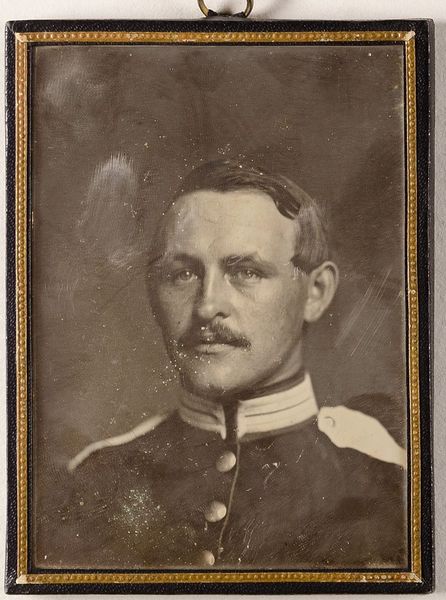
Titel: Adolph Weber als Soldat im Hamburger Kontingent
Standort: Hamburg
Institution: Museum für Kunst und Gewerbe Hamburg
Schlagwörter: mann, bart, person, brustbild, dreiviertelansicht, foto, fotografie, photographie, uniformen, soldat, photo, lichtbild, daguerreotypie, historische, bildwerke, angewandte und bildende kunst, hessische systematik, persönlichkeit, porträtfotografie, porträtphotographie